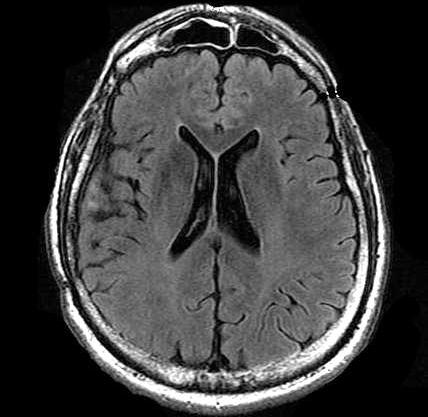
Label: notumor